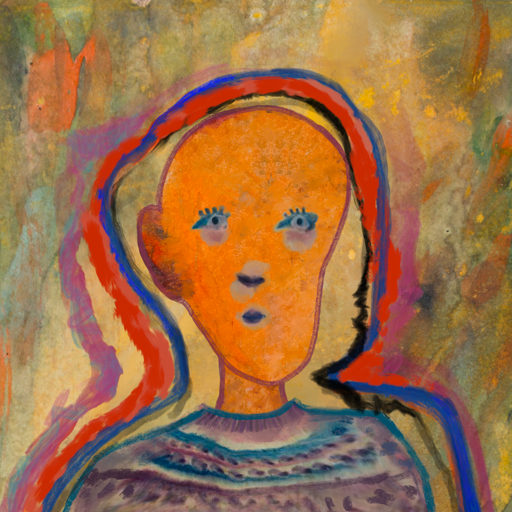
Background: Comrade, Head And Neck Front: Hypocrite, Face Front: Hill_Girl, Bust: HillGirl, Hair Front: Experience, Head Accessory: Blank, Second Necklace: Blank, Necklace: Blank, Baby: Blank